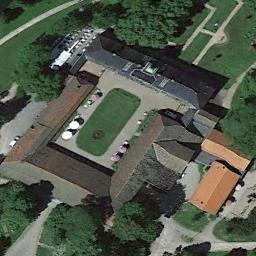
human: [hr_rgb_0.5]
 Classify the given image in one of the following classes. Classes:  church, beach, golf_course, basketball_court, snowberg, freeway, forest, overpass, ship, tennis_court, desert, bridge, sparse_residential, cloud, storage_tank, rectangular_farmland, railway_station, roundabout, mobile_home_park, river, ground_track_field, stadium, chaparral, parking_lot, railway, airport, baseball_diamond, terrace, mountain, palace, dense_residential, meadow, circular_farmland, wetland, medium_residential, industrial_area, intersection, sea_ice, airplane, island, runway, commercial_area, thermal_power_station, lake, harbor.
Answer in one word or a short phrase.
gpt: palace